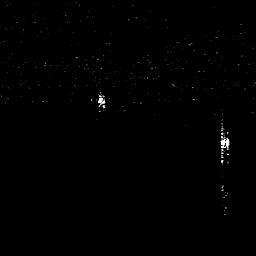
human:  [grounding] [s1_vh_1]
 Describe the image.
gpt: In the satellite image, there is  <ref>1 small ship </ref> <box>[[36, 34, 41, 42, 0]]</box> located at center,  <ref>1 small ship </ref> <box>[[84, 51, 90, 58, 0]]</box> located at right.